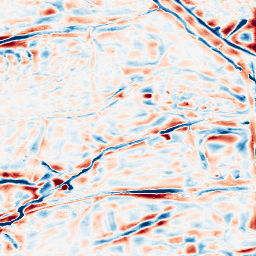
Category: wavelet
Decomposition family: wavelet_biorthogonal
Decomposition parameters: wavelet: bior3.5
level: 4
Upsampling method: bicubic_3x
Upsampling parameters: scale: 3
Upsampling scale: 3